Aerial crown-view tile of a tropical tree (Barro Colorado Island, Panama), acquired 20240716:
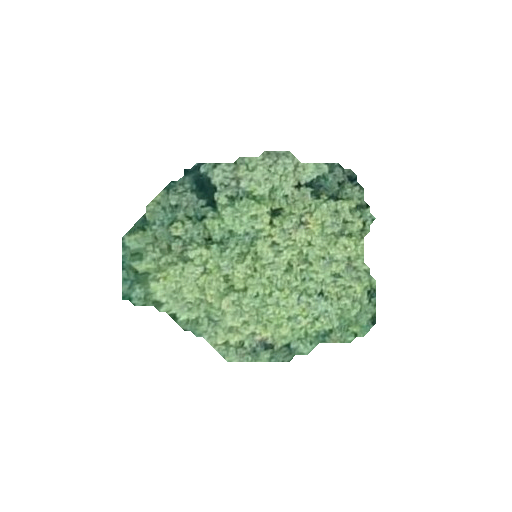
Species: Luehea seemannii
GBIF accepted scientific name: Luehea seemannii
Crown area: 63.835 m²